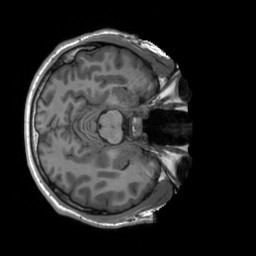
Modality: T1w
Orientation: axial
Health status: healthy
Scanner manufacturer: siemens
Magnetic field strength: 3 T
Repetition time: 2.3 s
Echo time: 0.00207 s